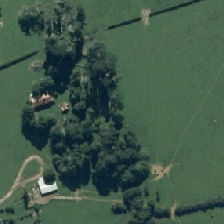
Land cover: indigenous_forest